Question: Hi. I'm new to VBA
I have a listbox1 with multiple columns data. Every time I click on the delete button, I want it to fill .cell ( row, 8) which is under Status column to "Discarded" for each data. I've done the following code. I can multi select my rows but out of the selected rows, only one row can get its status changed. Please help. Thank you.
'''
Private Sub DeleteCartonButton_Click()
Dim cl As Range
Dim rIds As Range
Dim Rw As Long
Dim String1 As String
Dim i As Long, msg As String, Check As String
'Generate a list of the selected items
With ListBox1
For i = 0 To .ListCount - 1
If .Selected(i) Then
msg = msg & .List(i) & vbNewLine
String1 = Menu.ListBox1.List(Menu.ListBox1.ListIndex, 0)
With Sheet1
Set rIds = .Range(.Cells(2, 1), .Cells(.Rows.Count, 1).End(xlUp))
With rIds
Set cl = .Find(String1, LookIn:=xlValues)
If Not cl Is Nothing Then Rw = cl.Row
End With
.Cells(Rw, 8).Value = "Discarded"
End With
UserForm_Initialize
End If
Next i
End With
If msg = vbNullString Then
'If nothing was selected, tell user and let them try again
MsgBox "No Carton was selected. Please make a selection."
Exit Sub
End If
End Sub
'''
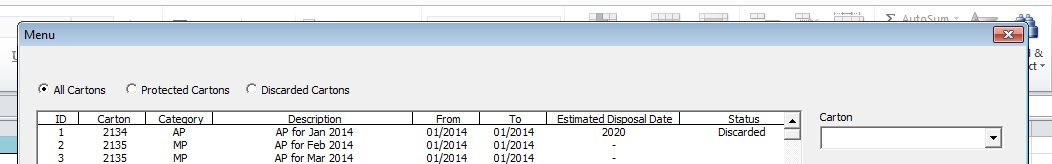
Answer: Based from your comment try this:
'''
'~~> get all the selected indexes
Dim myindex, index
With ListBox1
For i = 0 To .ListCount - 1
If .Selected(i) Then
If Not IsArray(myindex) Then
myindex = Array(i)
Else
ReDim Preserve myindex(UBound(myindex) + 1)
myindex(UBound(myindex)) = i
End If
End If
Next
End With
If IsEmpty(myindex) Then Exit Sub '~~> if nothing is selected
'~~> update the sheet
With Sheet1
For Each index In myindex
.Range("H2").Offset(index,0).Value = "Discarded"
Next
End With
'~~> update the ListBox1 display
DoEvents
Listbox1.RowSource = "'[WorkbookName]SheetName'!RangeAddress"
'''
You need 'DoEvents' to visually update the .
I'm also pointing out that you should explicitly assign the .
This will avoid errors and unexpected output.
I assumed your data starts in Cell H2, replace it otherwise.